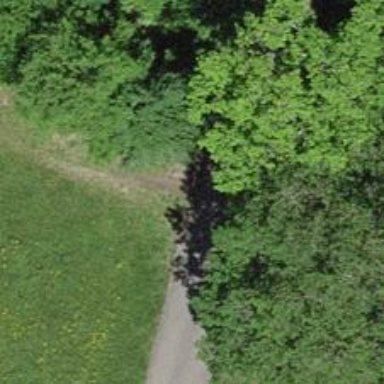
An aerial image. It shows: Grass track.